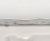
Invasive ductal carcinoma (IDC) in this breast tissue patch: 0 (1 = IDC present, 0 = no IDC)